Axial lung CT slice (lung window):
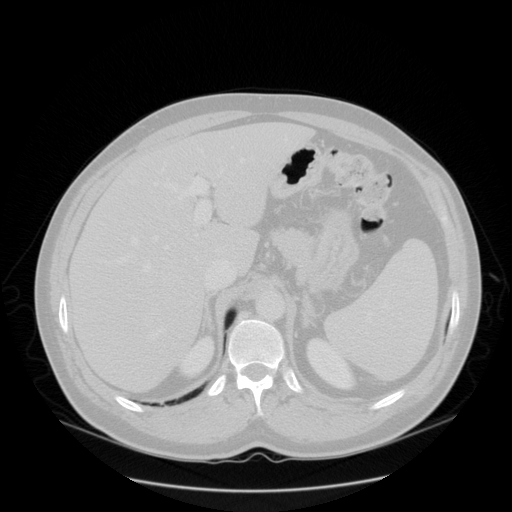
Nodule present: no